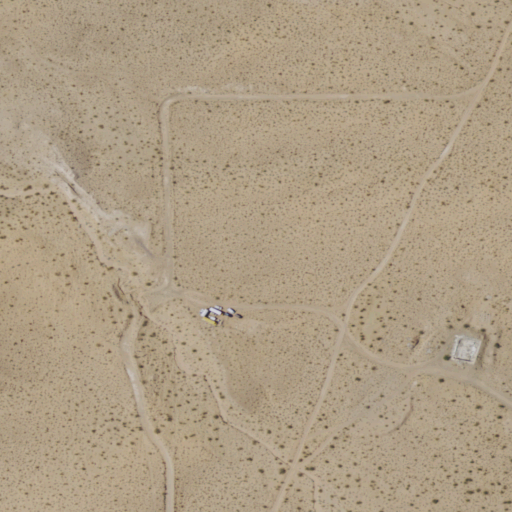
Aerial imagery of bench in Nevada named Badger Bench containing barren land and grassland